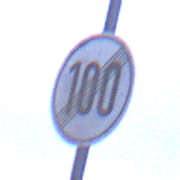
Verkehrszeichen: EndeGeschwindigkeit100
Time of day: SunriseSunset
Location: Outdoor (Urban)
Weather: Overcast
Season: NotSpecified
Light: Natural